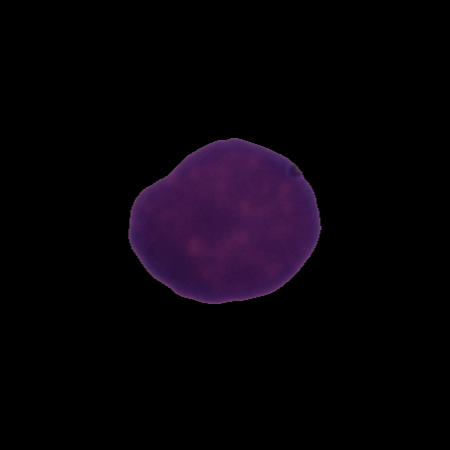
Label: healthy